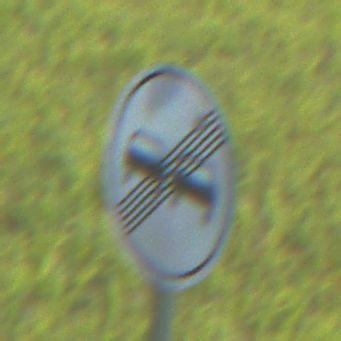
Verkehrszeichen: EndeUeberholverbot
Umgebung: Outdoor, Nature
Tageszeit: SunriseSunset
Wetter: PartlyCloudy
Licht: Natural
Jahreszeit: NotSpecified
Kontrast: MediumContrast